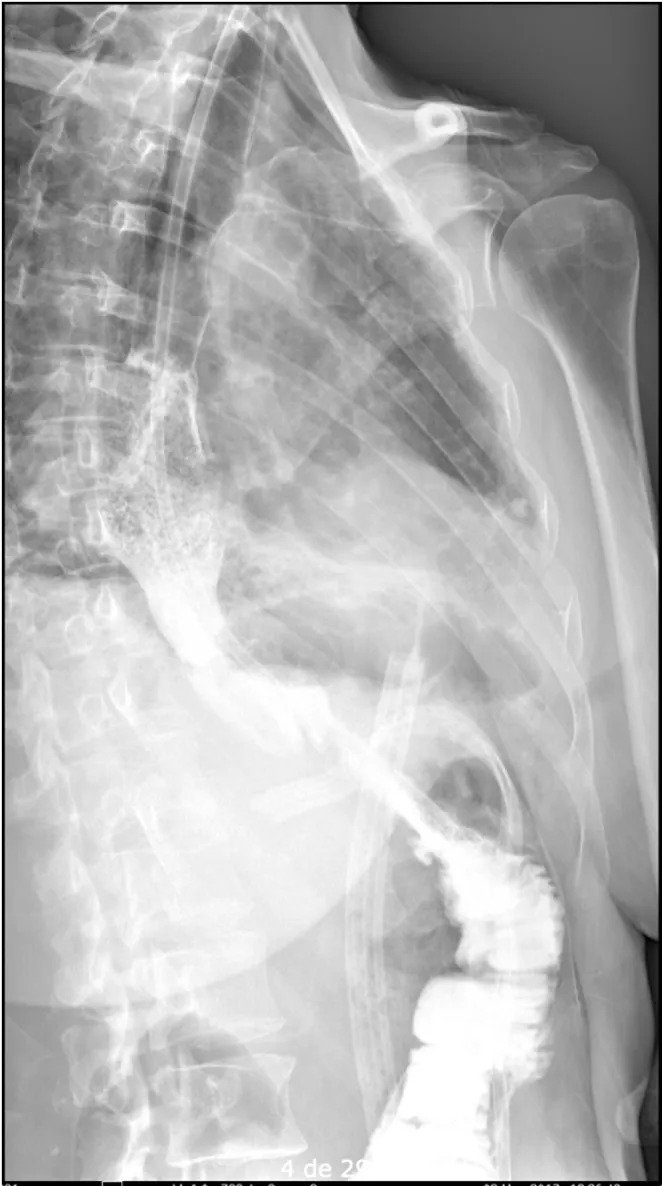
Esophagogram image. This esophageal image reveals normal morphology, without stenosis or motility difficulties, adequate anastomosis diameter, an adequate transit of the medium without extravasation or reflux.
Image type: radiology (x_ray)